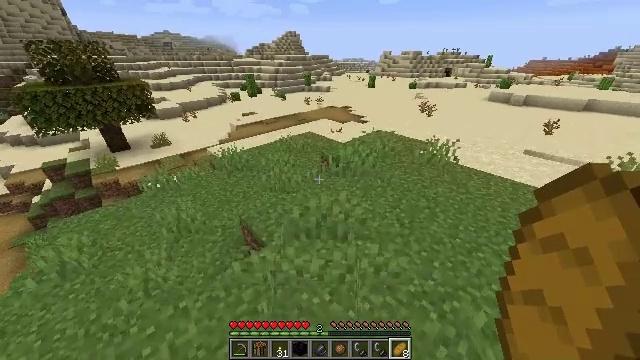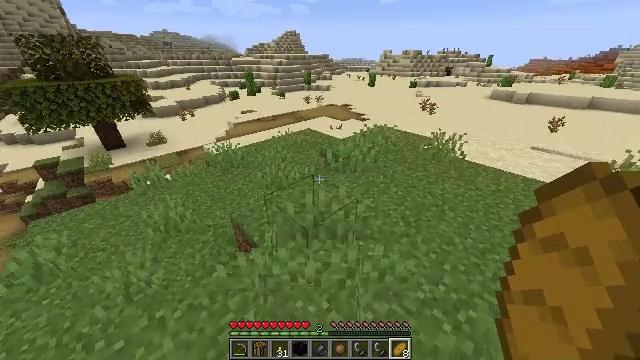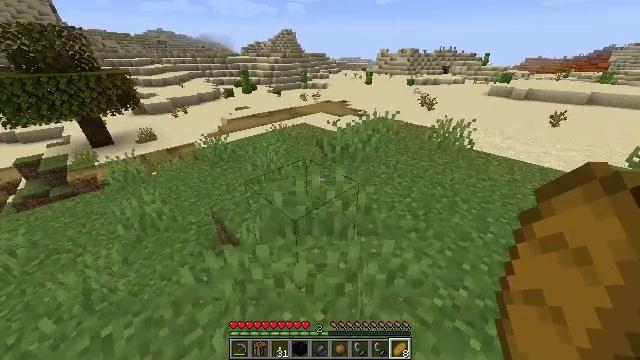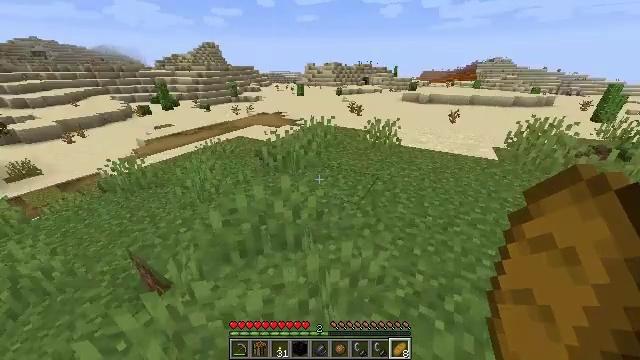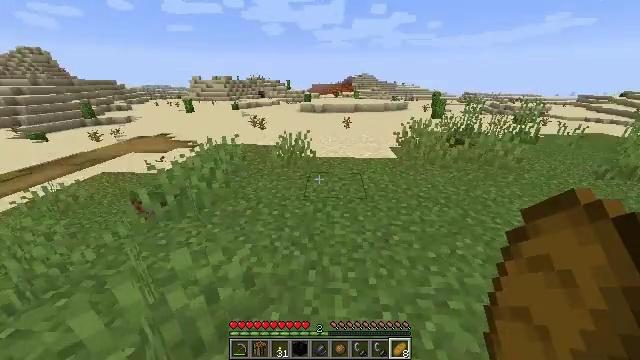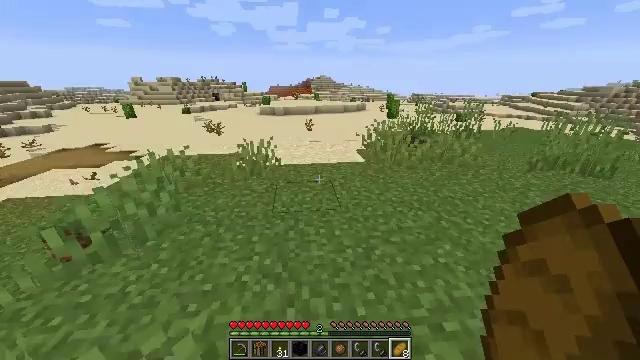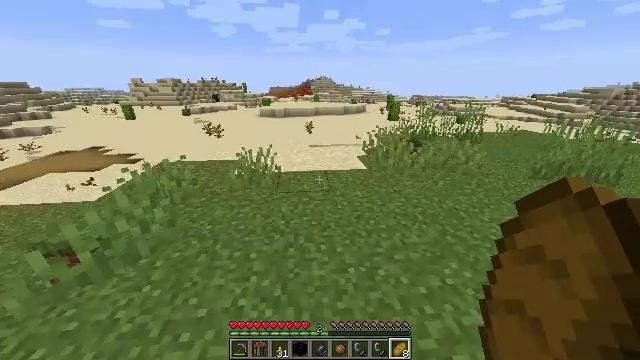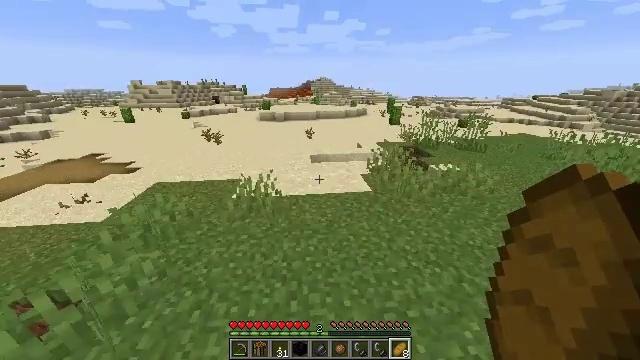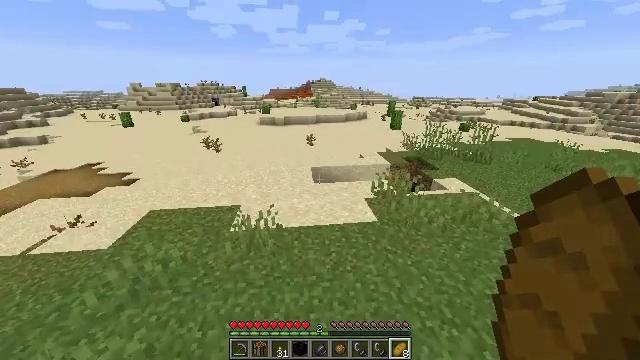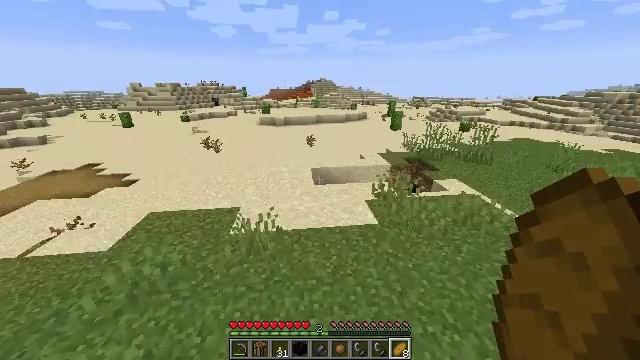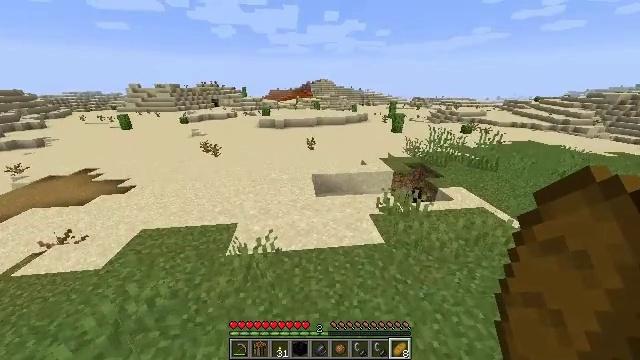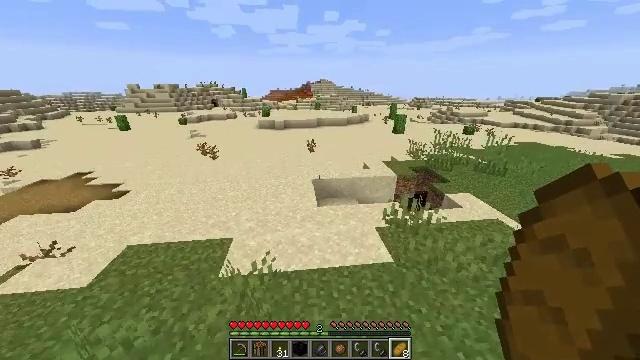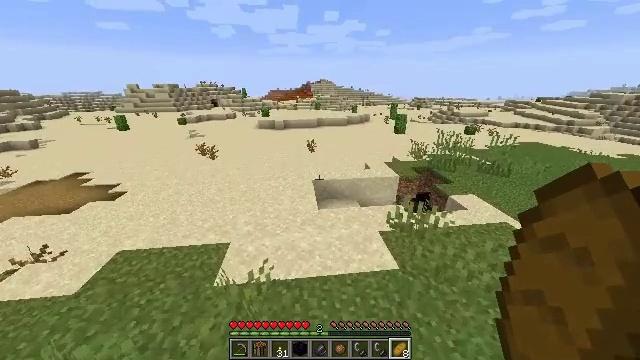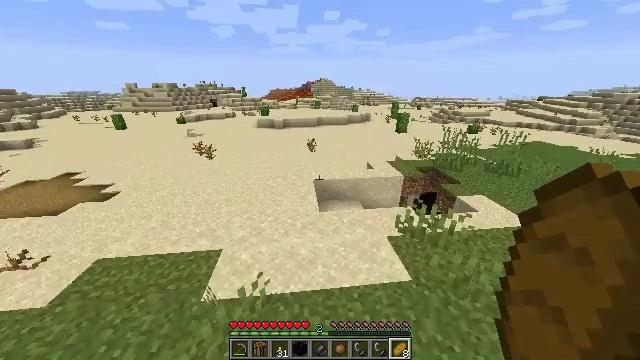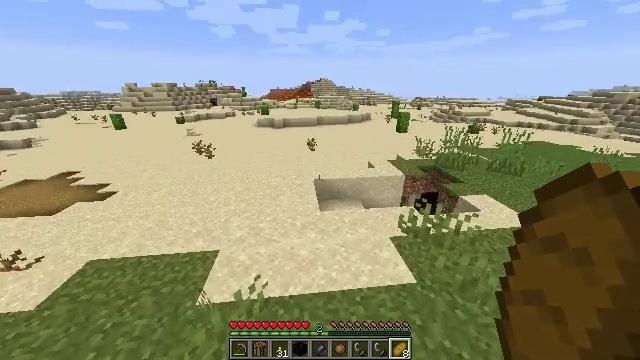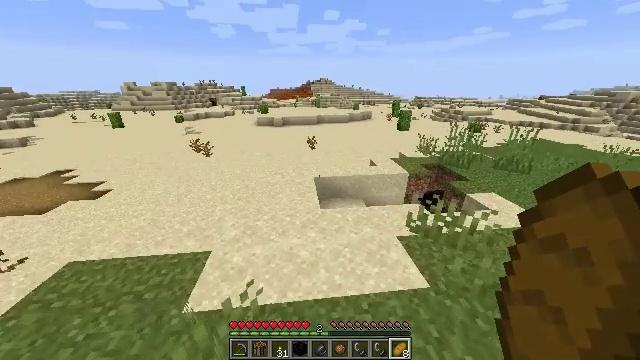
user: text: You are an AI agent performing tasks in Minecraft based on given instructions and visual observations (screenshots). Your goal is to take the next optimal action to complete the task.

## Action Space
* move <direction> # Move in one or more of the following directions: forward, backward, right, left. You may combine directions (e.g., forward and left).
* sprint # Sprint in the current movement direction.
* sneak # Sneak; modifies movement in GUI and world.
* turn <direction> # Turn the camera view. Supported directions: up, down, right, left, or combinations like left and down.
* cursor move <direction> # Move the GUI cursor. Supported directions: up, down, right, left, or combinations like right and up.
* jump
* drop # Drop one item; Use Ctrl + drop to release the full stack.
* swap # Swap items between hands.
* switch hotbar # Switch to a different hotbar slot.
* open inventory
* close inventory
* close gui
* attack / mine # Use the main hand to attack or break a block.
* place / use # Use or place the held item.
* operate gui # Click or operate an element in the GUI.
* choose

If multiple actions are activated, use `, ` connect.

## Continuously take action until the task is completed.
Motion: motion action
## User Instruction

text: Break the red sand block.
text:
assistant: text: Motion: move forward, sprint
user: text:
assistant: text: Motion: move forward, sprint
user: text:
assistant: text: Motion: move forward, sprint, turn right and up
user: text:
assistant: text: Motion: move forward, sprint, turn right and up
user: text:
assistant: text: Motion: move forward, sprint, turn right
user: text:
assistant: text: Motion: move forward, sprint, jump
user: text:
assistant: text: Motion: move forward, sprint, jump
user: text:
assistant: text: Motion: move forward, sprint, jump
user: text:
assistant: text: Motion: move forward, sprint, jump
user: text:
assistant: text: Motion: move forward, sprint, jump
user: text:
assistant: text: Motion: move forward, sprint, jump
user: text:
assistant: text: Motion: move forward, sprint, jump
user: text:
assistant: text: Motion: move forward, sprint, jump
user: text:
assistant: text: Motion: move forward, sprint, jump
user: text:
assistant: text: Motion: move forward, sprint, jump
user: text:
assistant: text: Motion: move forward, sprint, jump
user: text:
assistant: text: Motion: move forward, sprint, jump
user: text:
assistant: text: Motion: move forward, sprint, jump
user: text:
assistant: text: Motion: move forward, sprint, turn left, jump
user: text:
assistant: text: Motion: move forward, sprint, turn left and down, jump
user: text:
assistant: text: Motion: move forward, sprint, turn left and down, jump
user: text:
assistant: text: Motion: move forward, sprint, turn left and down, jump
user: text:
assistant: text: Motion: move forward, sprint, turn left, jump
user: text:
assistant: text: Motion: move forward, sprint, jump
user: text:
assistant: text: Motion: move forward, sprint
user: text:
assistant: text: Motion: move forward, sprint
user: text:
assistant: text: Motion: move forward, sprint
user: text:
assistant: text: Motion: move forward, sprint
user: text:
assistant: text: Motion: move forward, sprint
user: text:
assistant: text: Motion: move forward, sprint